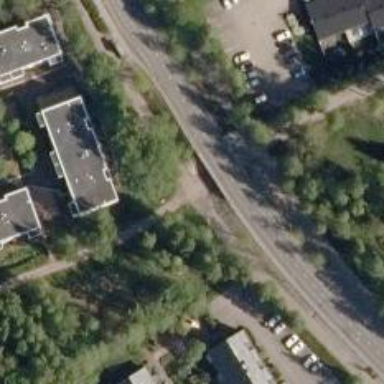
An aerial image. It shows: Asphalt cycleway.